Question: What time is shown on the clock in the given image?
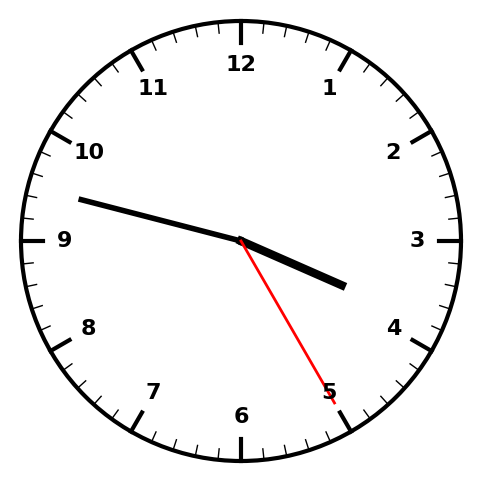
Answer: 03:47:25